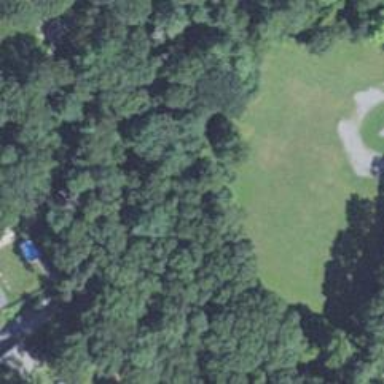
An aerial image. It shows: Park.